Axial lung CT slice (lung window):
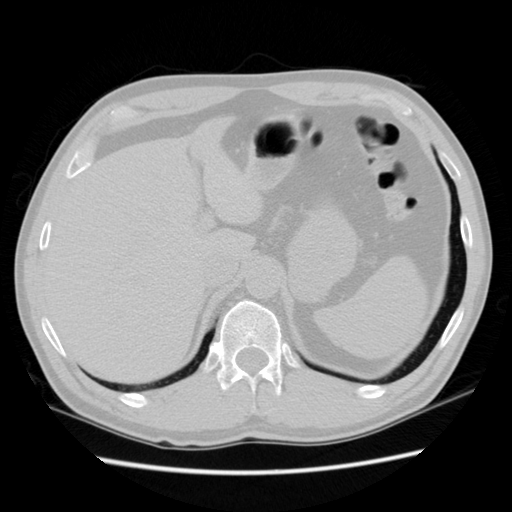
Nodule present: no